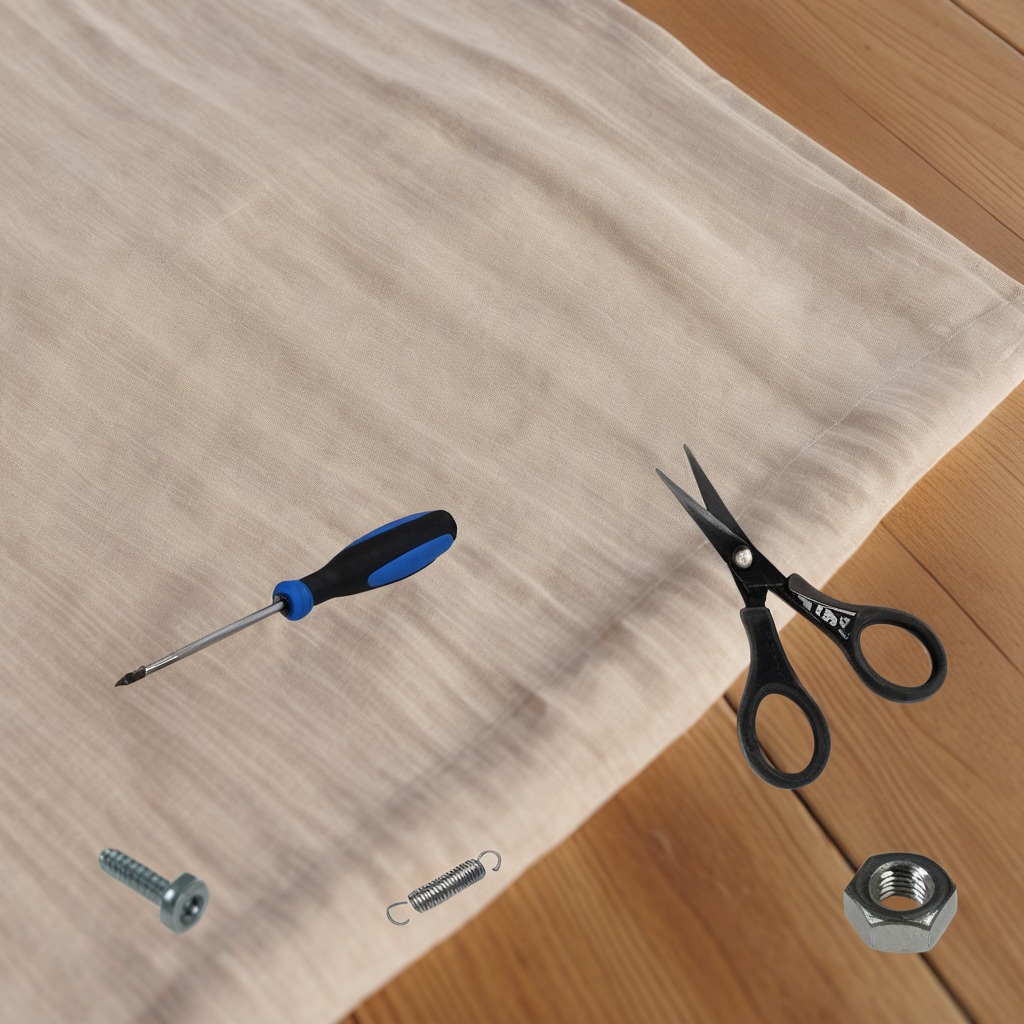
A metal machine screw, a coiled metal spring, a screwdriver, a metal nut, and a pair of scissors are lying on the wooden table in the outdoor workshop.